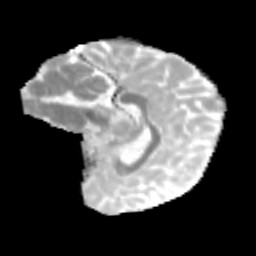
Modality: MD
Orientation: sagittal
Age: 12
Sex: female
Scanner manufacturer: siemens
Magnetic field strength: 3 T
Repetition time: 3.8 s
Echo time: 0.07 s